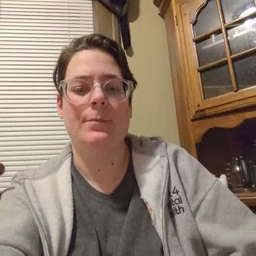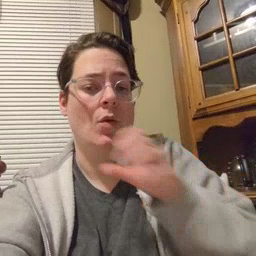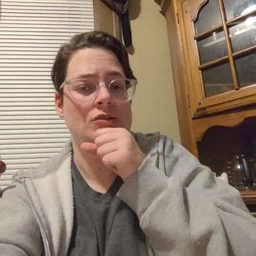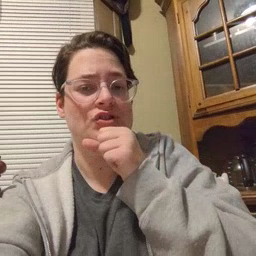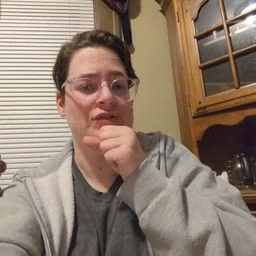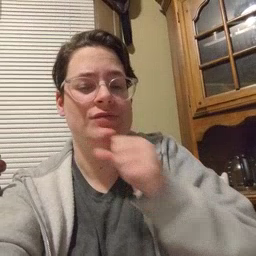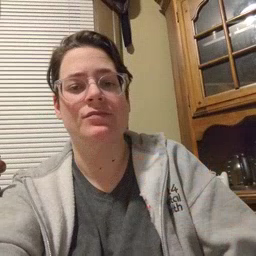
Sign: orange